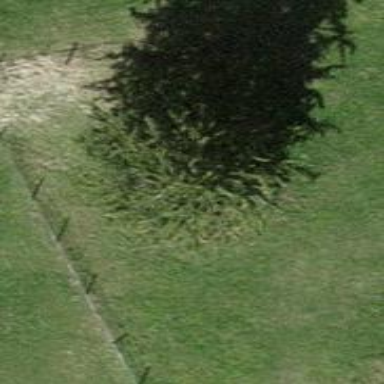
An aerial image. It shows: Urban tree adds touch of nature to the surroundings.